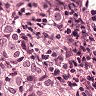
Metastatic tissue present: yes